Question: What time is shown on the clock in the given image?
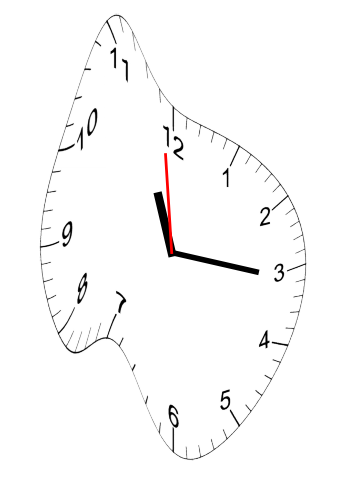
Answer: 11:15:59